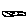
Label: cloud